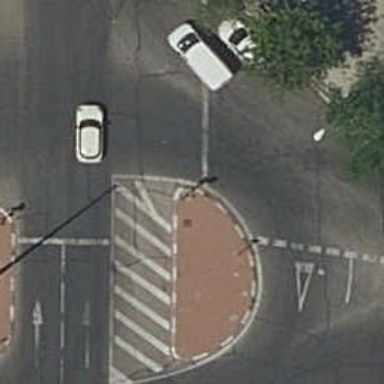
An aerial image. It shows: Road with traffic signals for signaling.